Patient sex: F
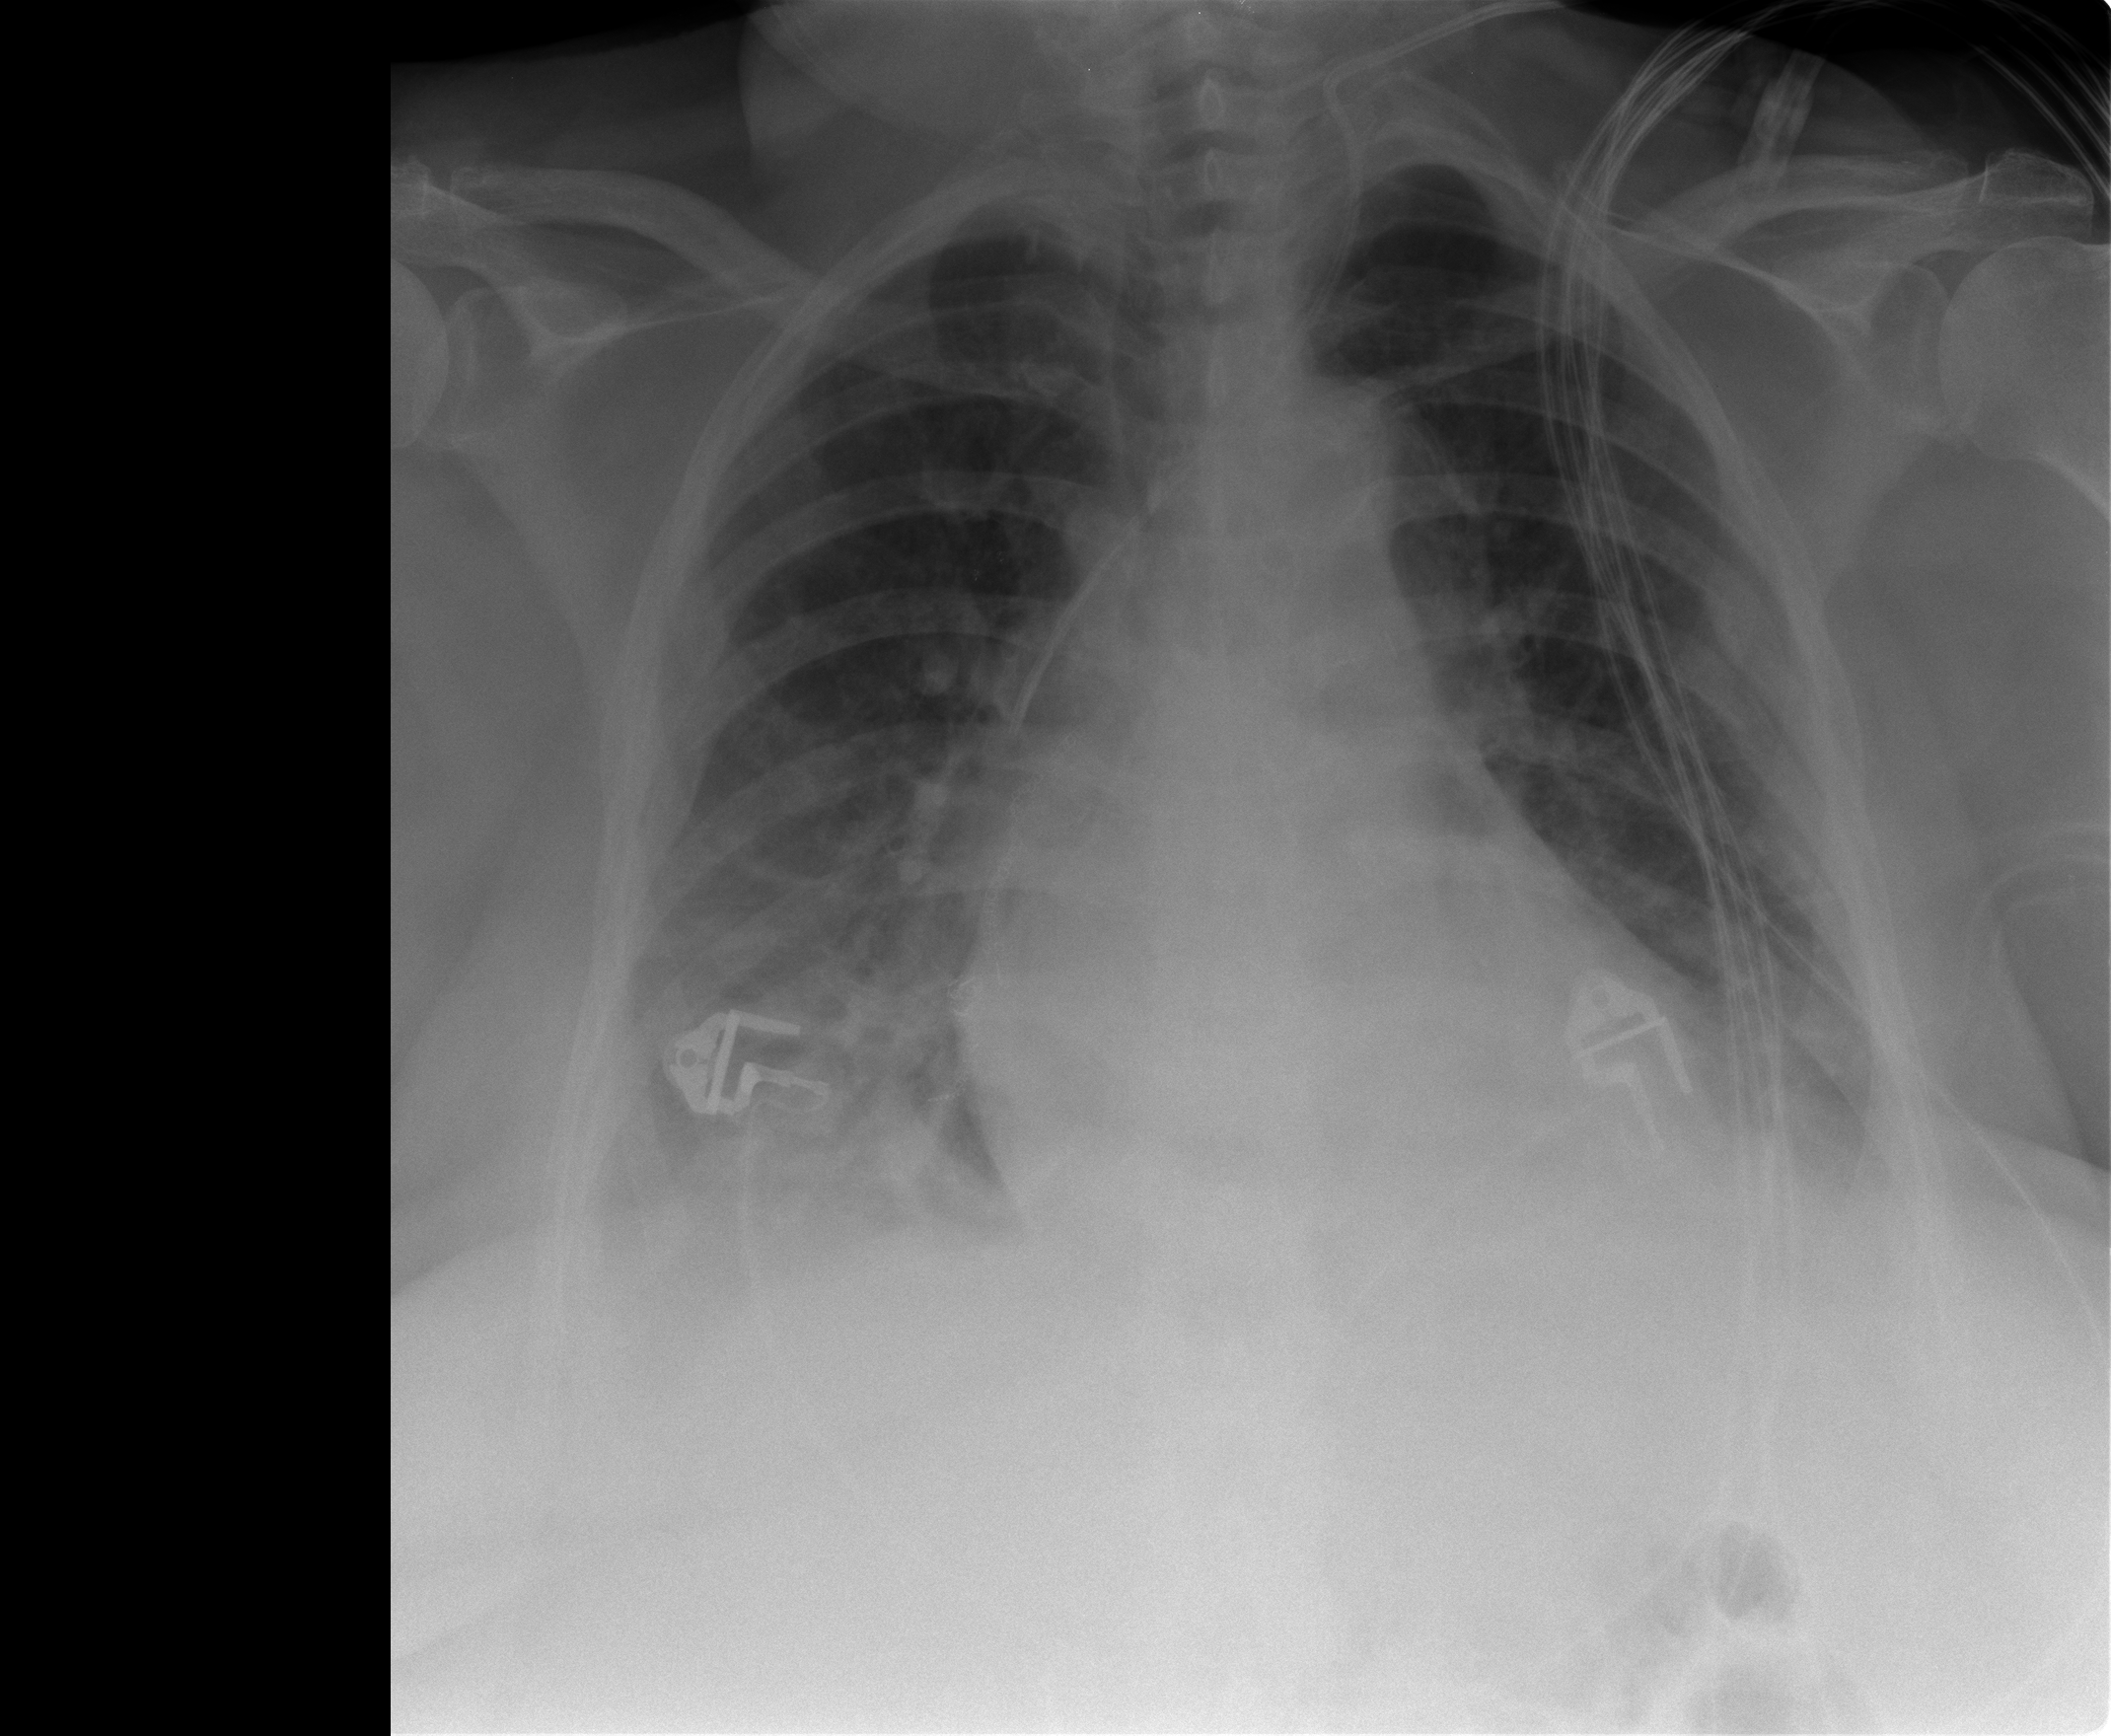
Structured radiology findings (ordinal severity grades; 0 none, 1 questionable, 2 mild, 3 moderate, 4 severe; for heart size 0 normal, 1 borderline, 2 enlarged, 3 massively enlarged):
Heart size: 1
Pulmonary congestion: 1
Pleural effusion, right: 2
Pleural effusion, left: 1
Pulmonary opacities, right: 0
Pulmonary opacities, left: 0
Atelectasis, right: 2
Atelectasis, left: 2